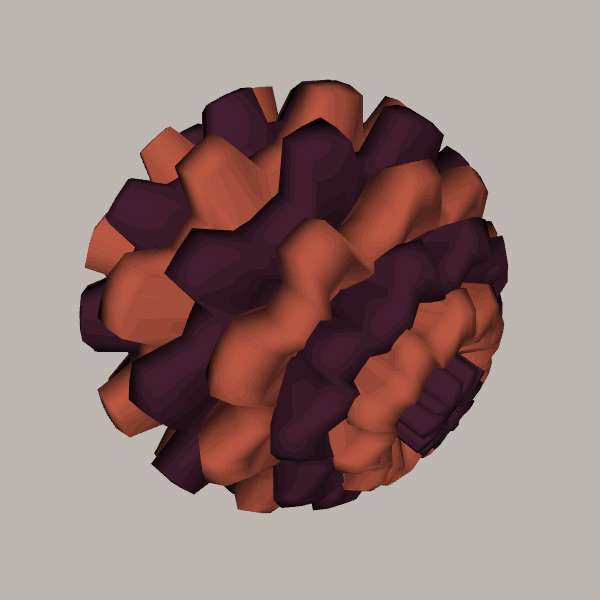
Background: light